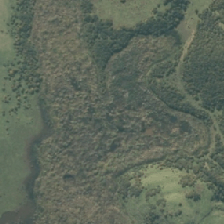
Land cover: herbaceous_freshwater_vege